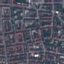
Land use / land cover class: Residential